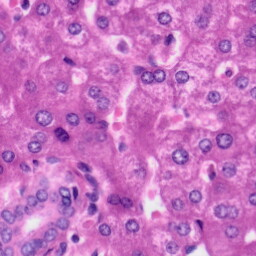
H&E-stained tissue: Liver